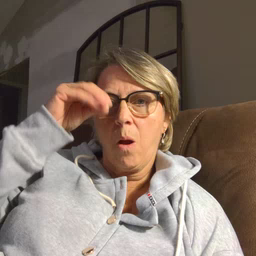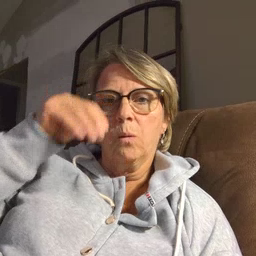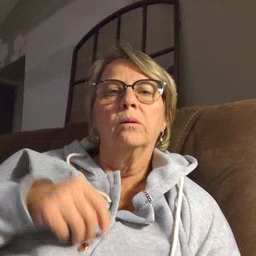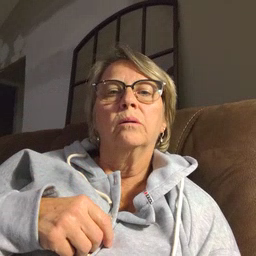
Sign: owl